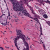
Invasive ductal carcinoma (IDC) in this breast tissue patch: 0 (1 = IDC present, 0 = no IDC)